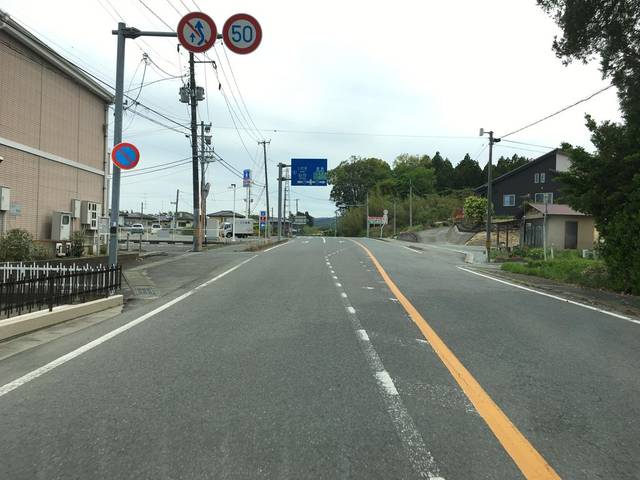
Region: Japan
Coordinates: 37.787, 140.904